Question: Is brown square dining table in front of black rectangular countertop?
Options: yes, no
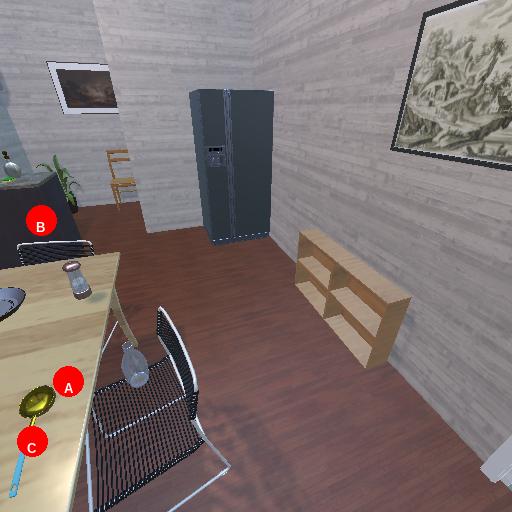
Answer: yes